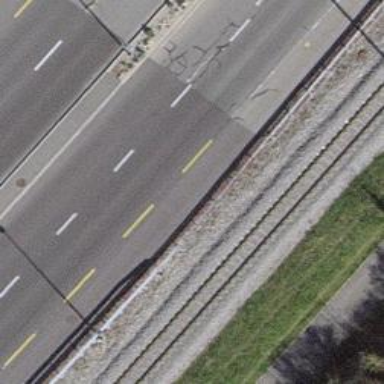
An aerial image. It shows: Primary highway with advisory cycle lane.